Field crop: maize
Growth stage: 1
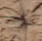
Species: lolium